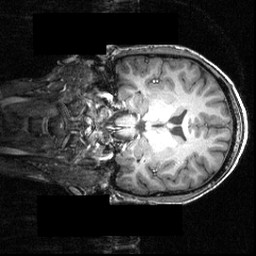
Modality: T1w
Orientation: coronal
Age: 25
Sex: male
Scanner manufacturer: siemens
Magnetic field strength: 3.951 T
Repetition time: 1.5 s
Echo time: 0.00335 s